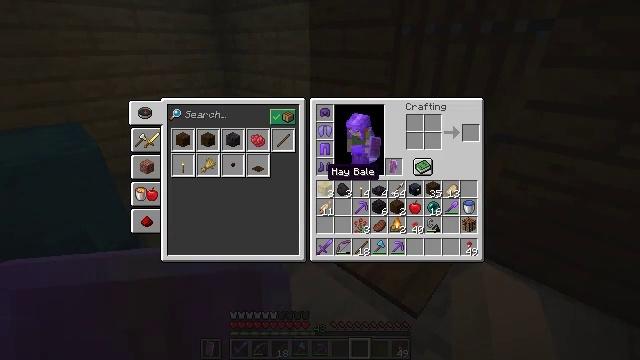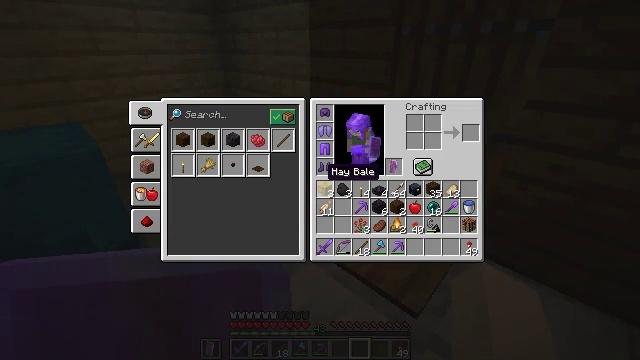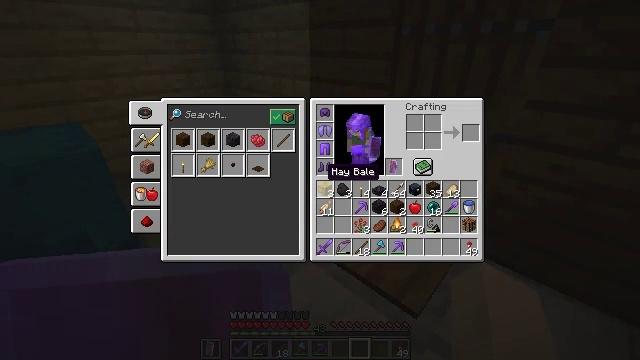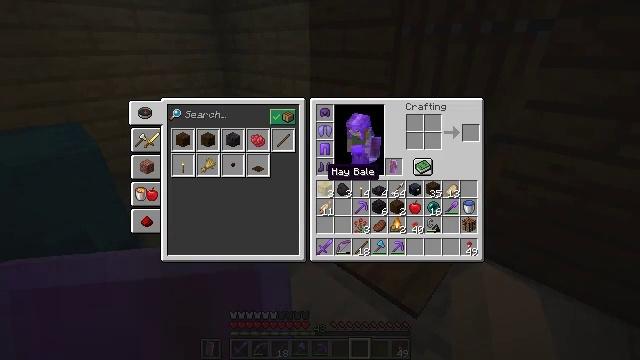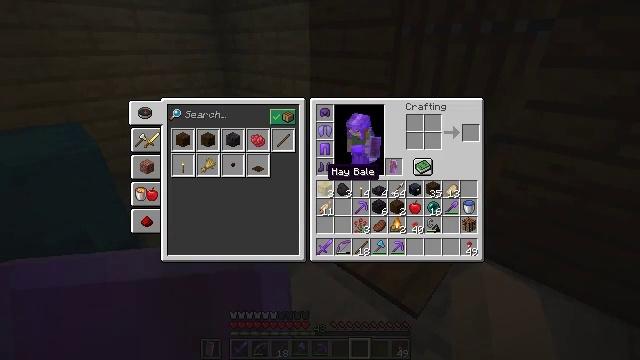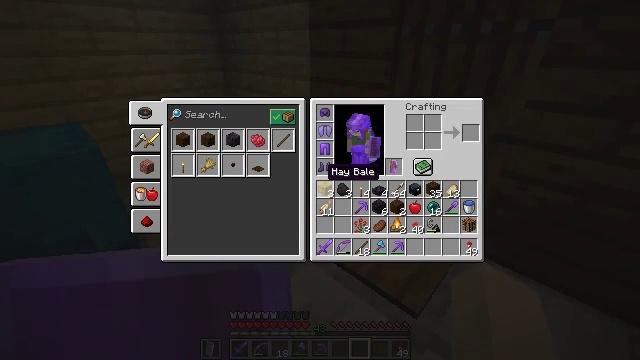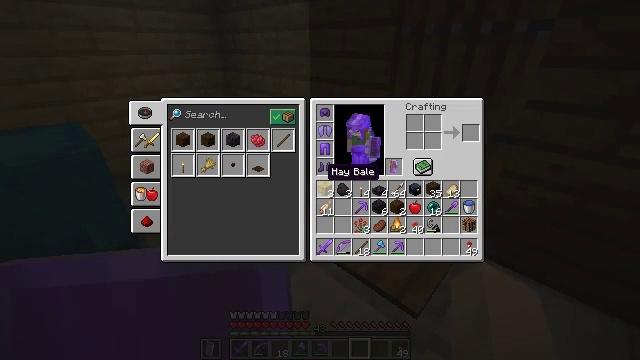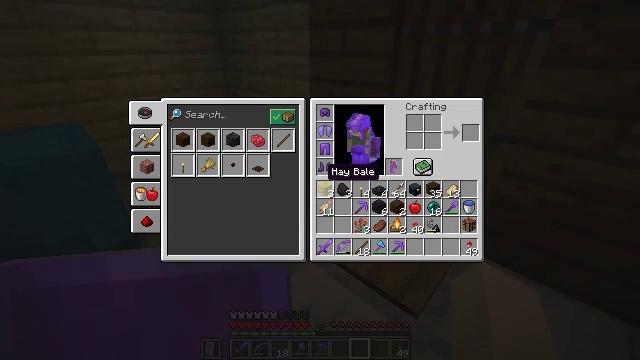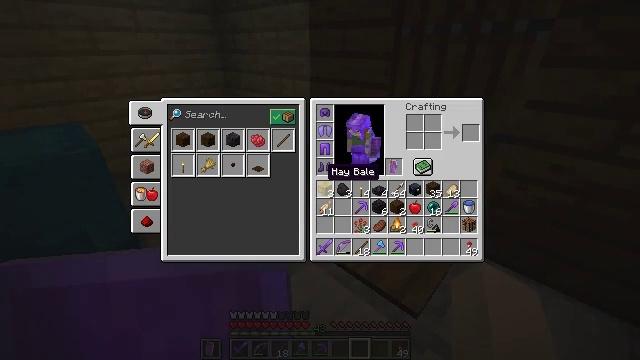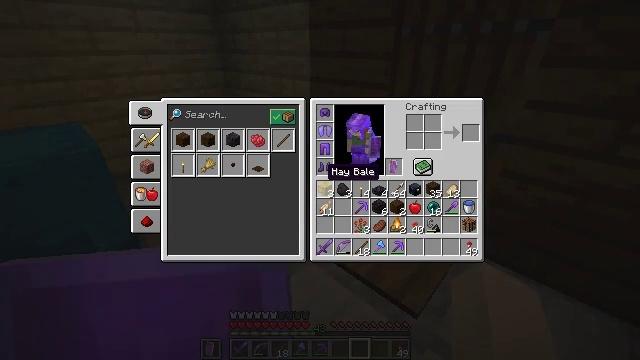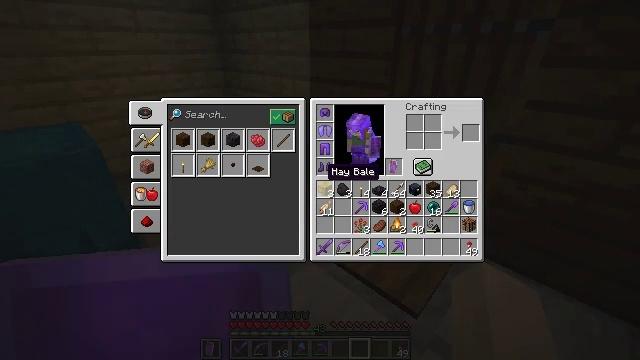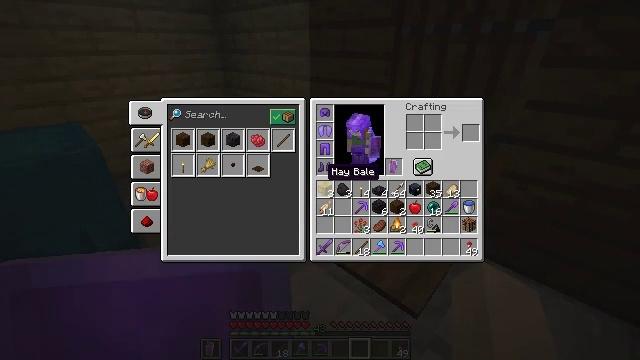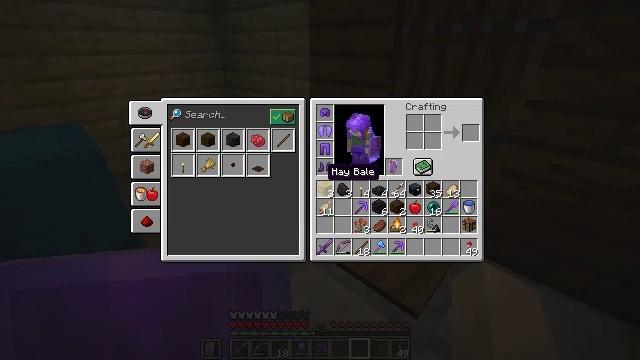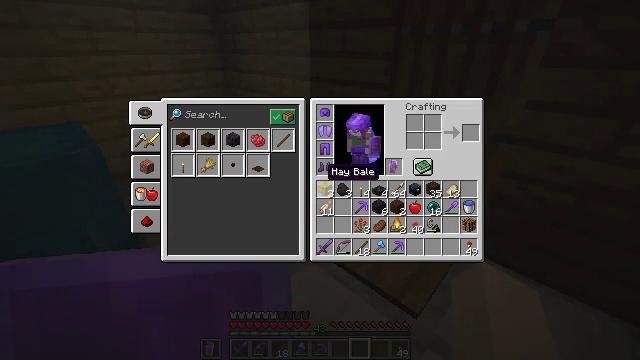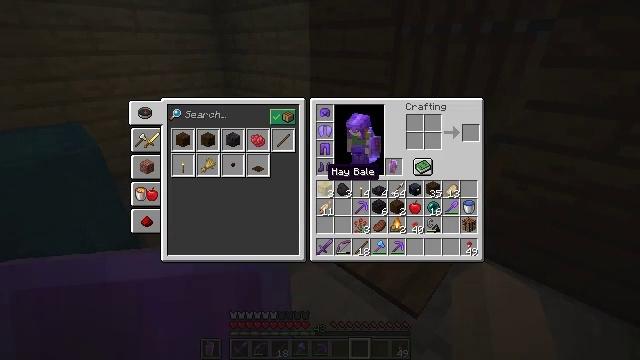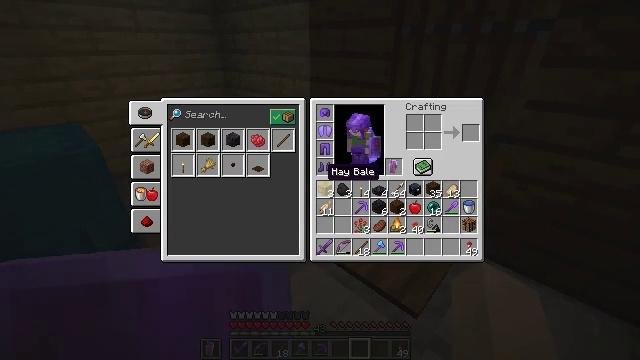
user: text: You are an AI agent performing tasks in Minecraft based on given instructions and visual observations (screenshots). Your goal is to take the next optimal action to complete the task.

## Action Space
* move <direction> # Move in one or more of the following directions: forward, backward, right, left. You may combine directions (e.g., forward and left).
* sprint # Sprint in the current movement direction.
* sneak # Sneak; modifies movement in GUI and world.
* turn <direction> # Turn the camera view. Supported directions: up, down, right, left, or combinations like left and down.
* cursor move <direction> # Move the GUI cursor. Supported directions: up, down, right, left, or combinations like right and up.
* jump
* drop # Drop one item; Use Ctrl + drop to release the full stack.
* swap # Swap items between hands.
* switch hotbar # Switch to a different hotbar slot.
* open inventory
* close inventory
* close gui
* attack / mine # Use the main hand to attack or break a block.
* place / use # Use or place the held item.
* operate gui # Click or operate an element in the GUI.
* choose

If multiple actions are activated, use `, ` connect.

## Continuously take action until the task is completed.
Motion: motion action
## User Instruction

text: Attack the sea lantern to retrieve it.
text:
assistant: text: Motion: no_op
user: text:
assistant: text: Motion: no_op
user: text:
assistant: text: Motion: no_op
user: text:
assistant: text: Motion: no_op
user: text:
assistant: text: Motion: no_op
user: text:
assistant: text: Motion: no_op
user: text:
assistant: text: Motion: no_op
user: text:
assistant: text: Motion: no_op
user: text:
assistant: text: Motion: no_op
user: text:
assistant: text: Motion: no_op
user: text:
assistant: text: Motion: no_op
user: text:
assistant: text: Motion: no_op
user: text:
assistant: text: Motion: no_op
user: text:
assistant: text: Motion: no_op
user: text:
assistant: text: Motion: no_op
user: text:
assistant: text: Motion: no_op
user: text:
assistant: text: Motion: turn right
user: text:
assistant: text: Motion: turn right and down
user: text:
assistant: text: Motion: turn right
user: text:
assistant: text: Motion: no_op
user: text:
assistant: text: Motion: no_op
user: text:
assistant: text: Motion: no_op
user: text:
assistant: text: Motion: no_op
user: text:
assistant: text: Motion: no_op
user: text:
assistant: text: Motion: no_op
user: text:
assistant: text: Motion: no_op
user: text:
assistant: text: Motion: no_op
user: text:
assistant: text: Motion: no_op
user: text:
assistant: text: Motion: no_op
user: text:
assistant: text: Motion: sneak